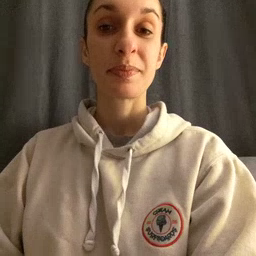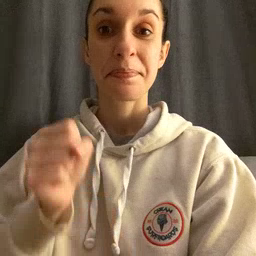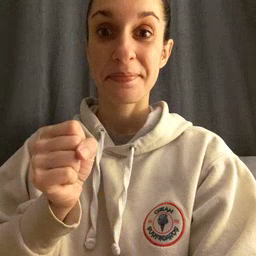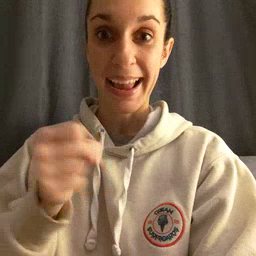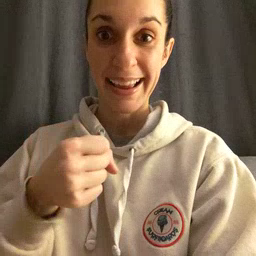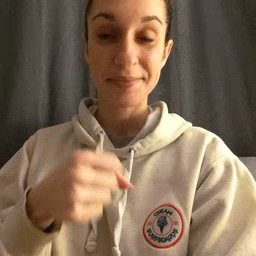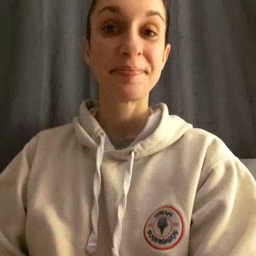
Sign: make